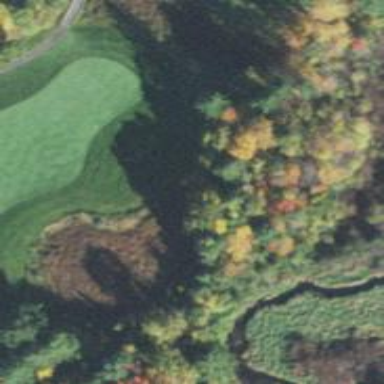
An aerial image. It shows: Marshy wetland area with golf course lateral water hazard.